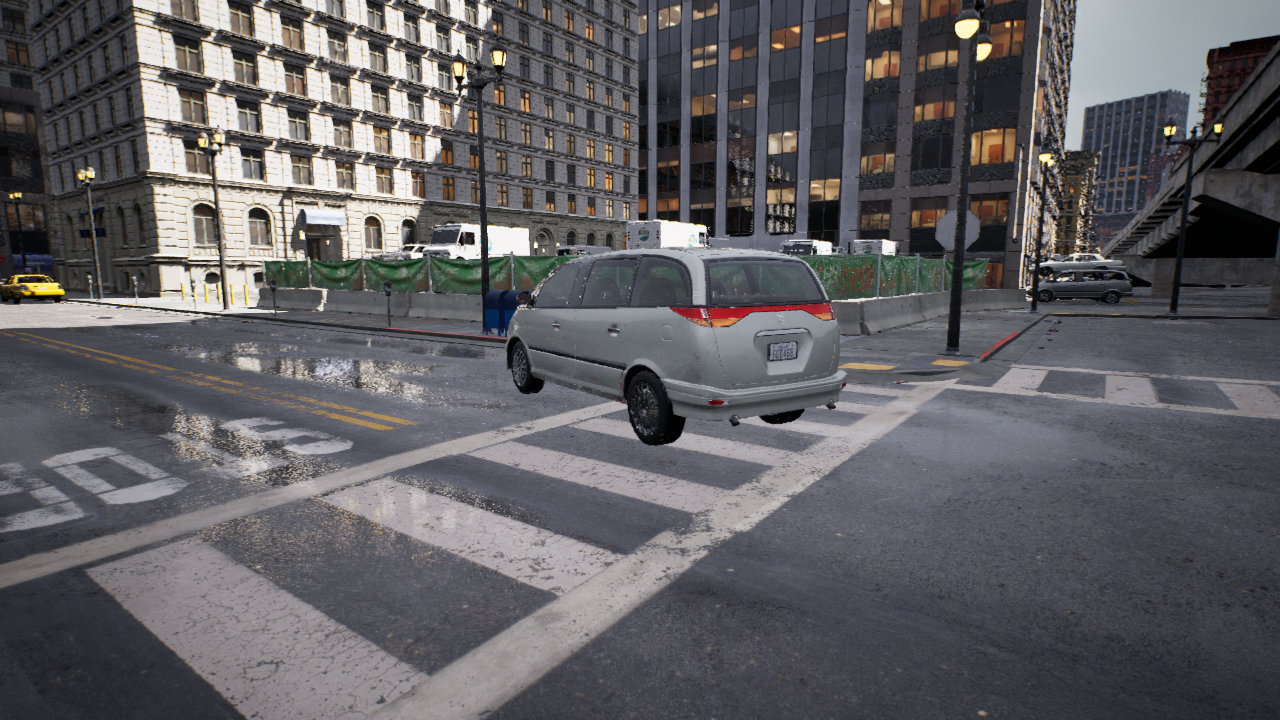
Venue: intersection
Lighting: clear day
Vehicle rig: minivan